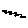
Label: zigzag